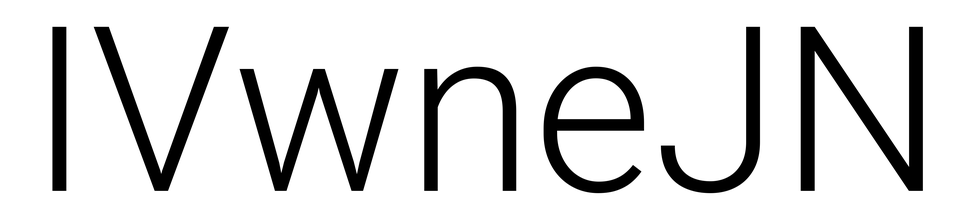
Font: Roboto_Light